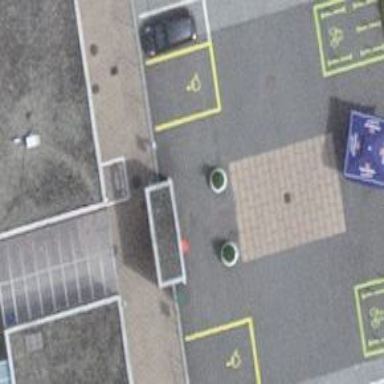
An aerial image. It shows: Charging station.